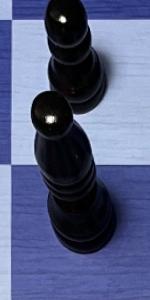
Label: Bishop_Black